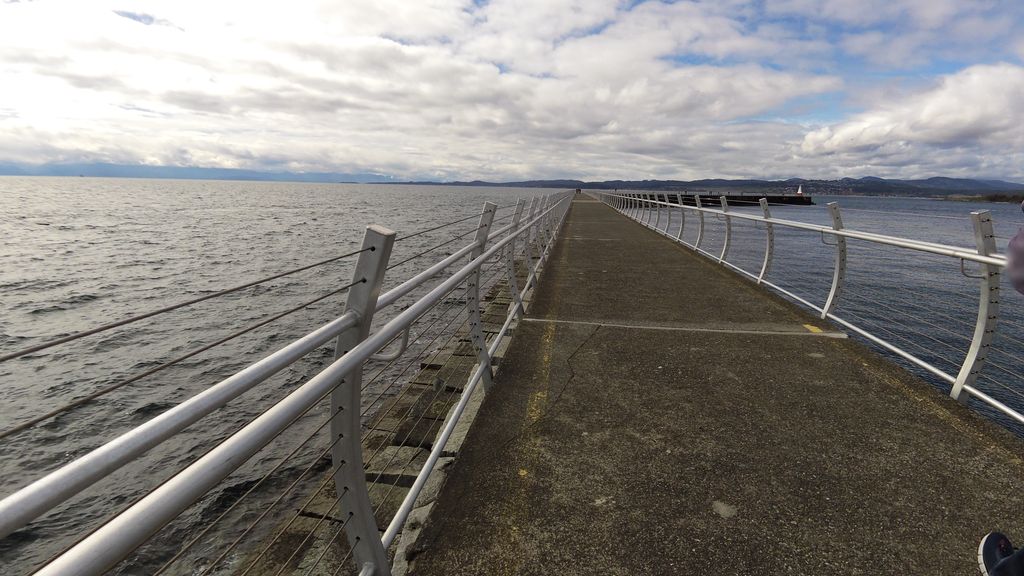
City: victoria